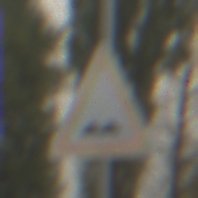
Verkehrszeichen: UnebeneFahrbahn
Umgebung: Outdoor, Suburban
Tageszeit: MorningAfternoon
Wetter: Overcast
Licht: Natural
Jahreszeit: NotSpecified
Kontrast: LowContrast